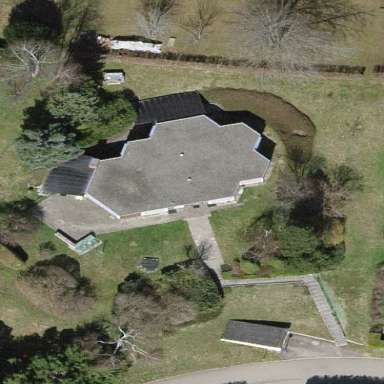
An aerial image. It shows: Simple and straightforward house.